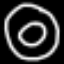
Label: donut